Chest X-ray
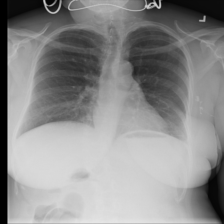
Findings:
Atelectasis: negative
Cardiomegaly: negative
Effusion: negative
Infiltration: negative
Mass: negative
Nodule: negative
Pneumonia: negative
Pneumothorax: negative
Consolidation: negative
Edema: negative
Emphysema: negative
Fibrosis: negative
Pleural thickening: negative
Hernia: negative